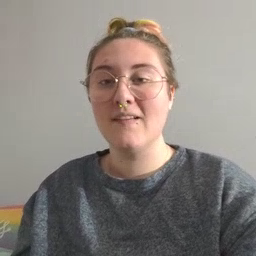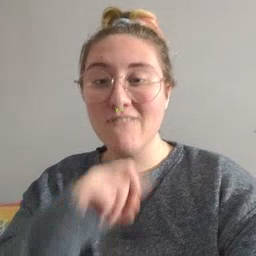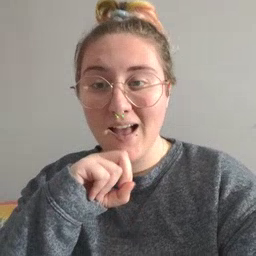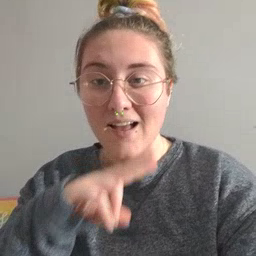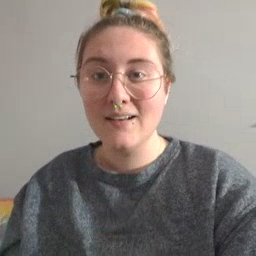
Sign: frog